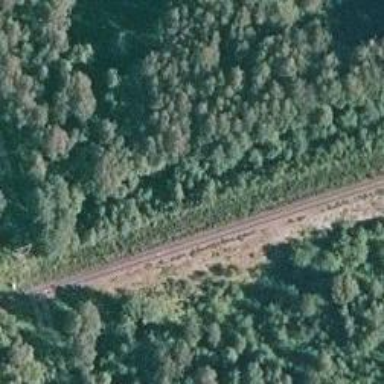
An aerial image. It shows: Continuous rail track.